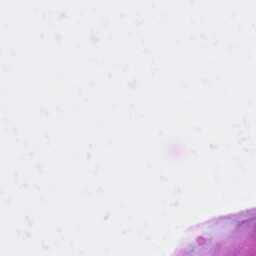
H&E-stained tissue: Skin